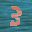
Label: 3